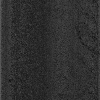
Atmospheric dust classification: dusty